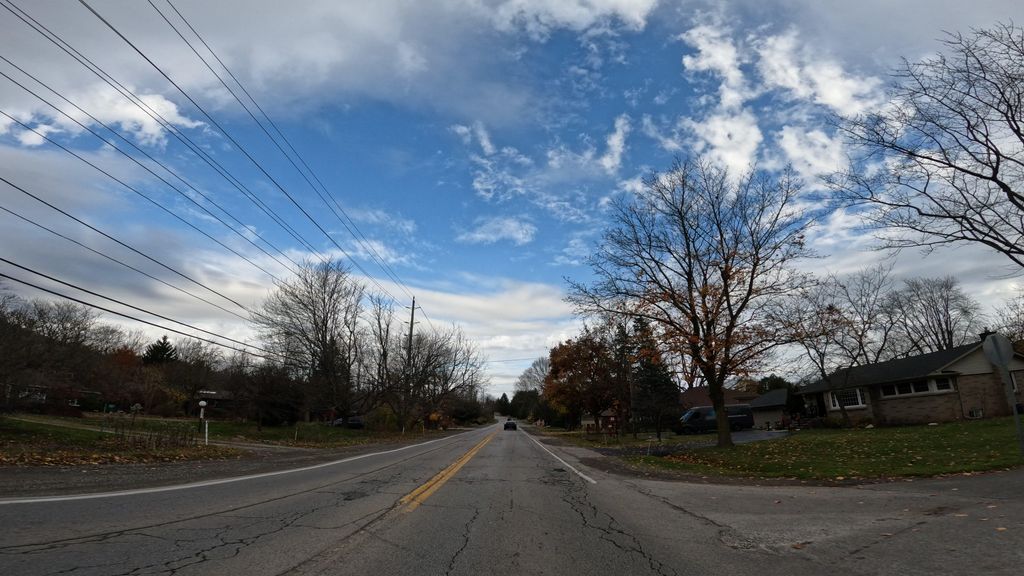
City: hamilton